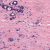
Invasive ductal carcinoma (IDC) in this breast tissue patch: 1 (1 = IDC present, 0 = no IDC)